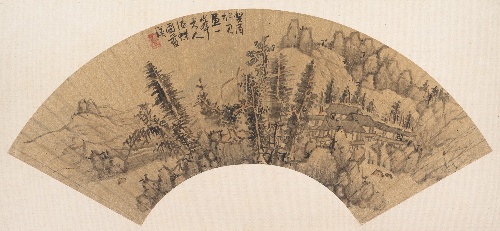
Title: 明/清   佚名   倣藍瑛   倣黃公望山水   扇|Landscape in the Style of Huang Gongwang
Artist: Lan Ying|Unidentified artist
Artist bio: Chinese, 1585–1664|
Date: 17th century or later, spurious date of 1633
Object type: Folding fan mounted as an album leaf
Classification: Paintings
Medium: Folding fan mounted as an album leaf; ink and color on gold paper
Culture: China
Period: Ming dynasty (1368–1644)
Dimensions: 6 5/8 x 20 1/2 in. (16.8 x 52.1 cm)
Department: Asian Art
Credit line: John Stewart Kennedy Fund, 1913
Accession year: 1913
Repository: Metropolitan Museum of Art, New York, NY
Tags: Mountains|Landscapes